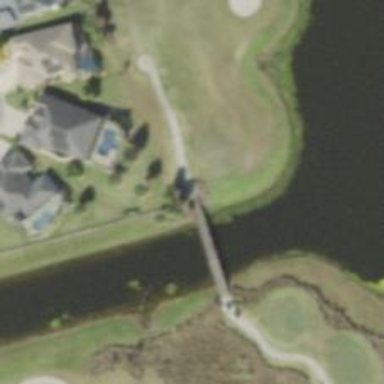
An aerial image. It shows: Path bridge used as golf cartpath.